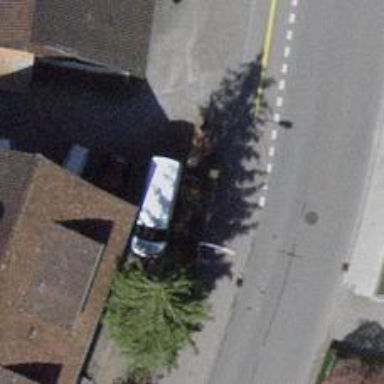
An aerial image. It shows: Post box is visible.